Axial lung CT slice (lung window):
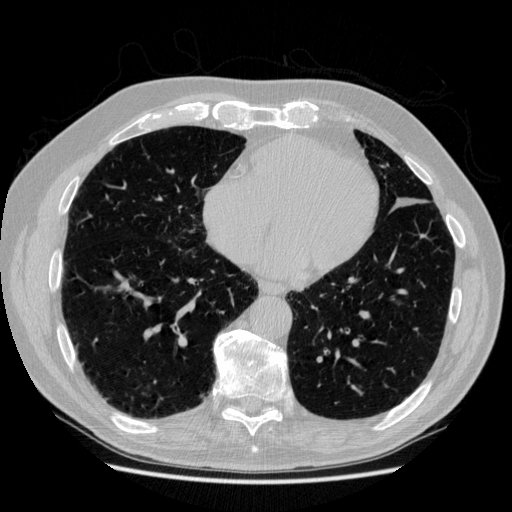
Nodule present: no